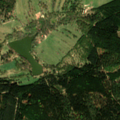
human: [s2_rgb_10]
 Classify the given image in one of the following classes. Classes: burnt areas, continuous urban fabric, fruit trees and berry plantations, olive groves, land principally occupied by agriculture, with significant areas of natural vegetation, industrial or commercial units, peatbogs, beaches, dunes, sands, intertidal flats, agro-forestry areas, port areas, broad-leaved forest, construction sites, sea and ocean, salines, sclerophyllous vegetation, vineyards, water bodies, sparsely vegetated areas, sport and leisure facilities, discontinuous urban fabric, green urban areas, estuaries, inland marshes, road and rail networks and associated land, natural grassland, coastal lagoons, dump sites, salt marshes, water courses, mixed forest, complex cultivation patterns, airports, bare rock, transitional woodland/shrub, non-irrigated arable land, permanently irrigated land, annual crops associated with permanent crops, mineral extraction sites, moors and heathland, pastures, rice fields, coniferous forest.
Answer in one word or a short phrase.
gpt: pastures, land principally occupied by agriculture, with significant areas of natural vegetation, coniferous forest